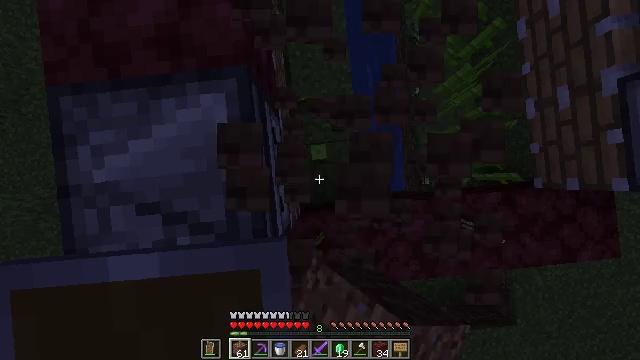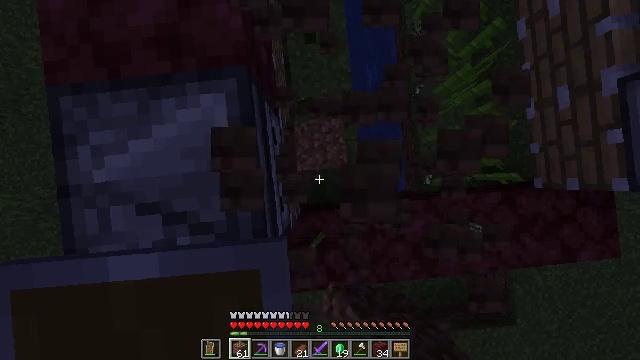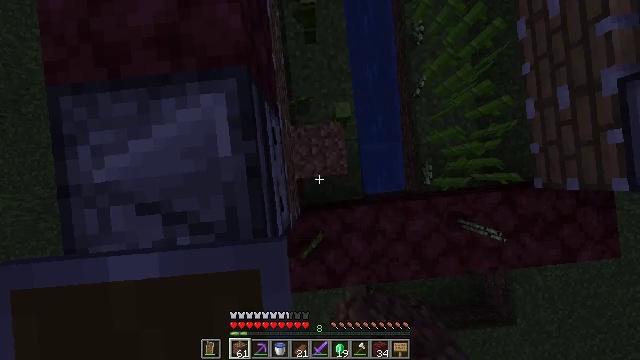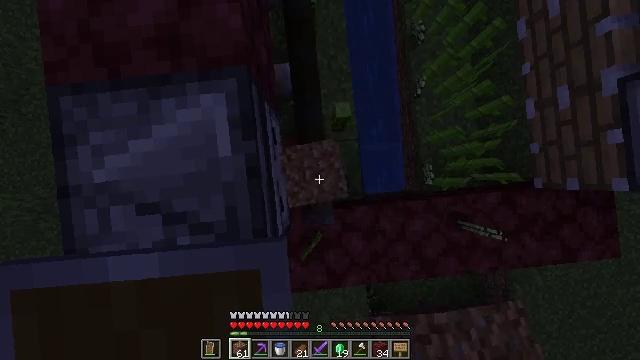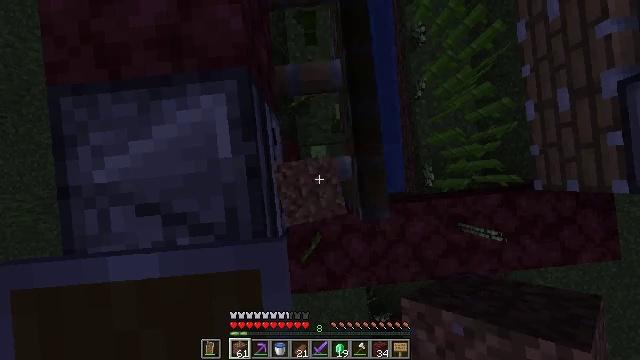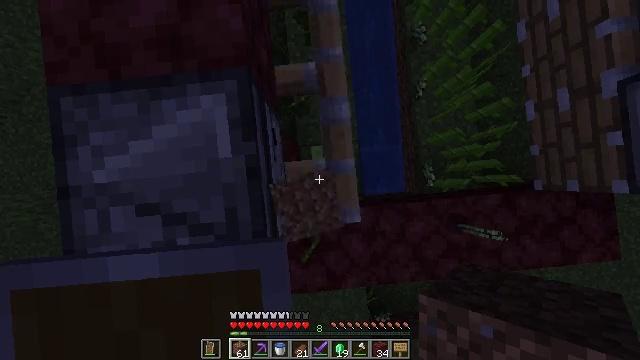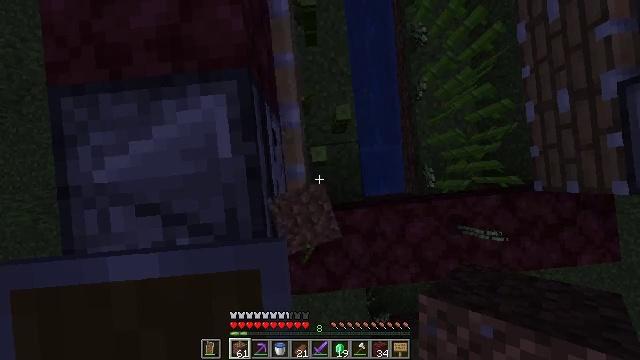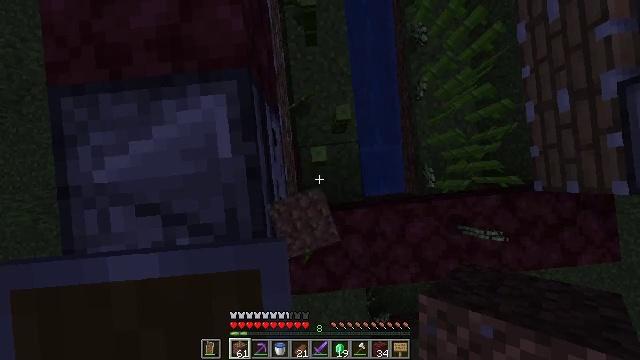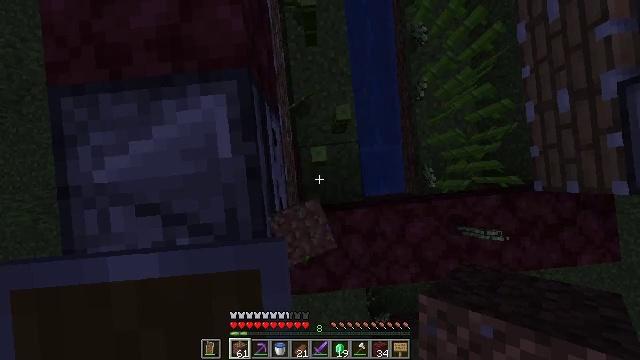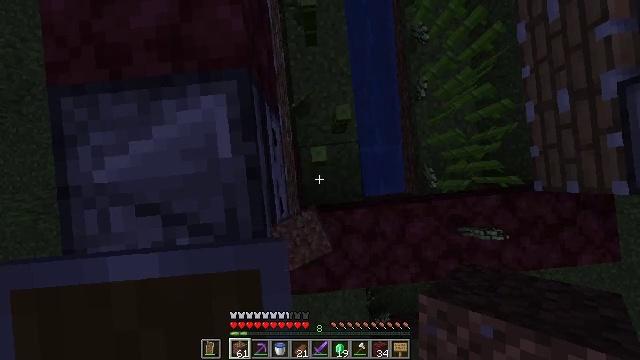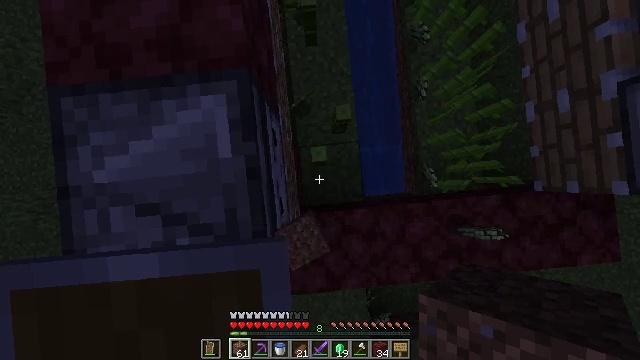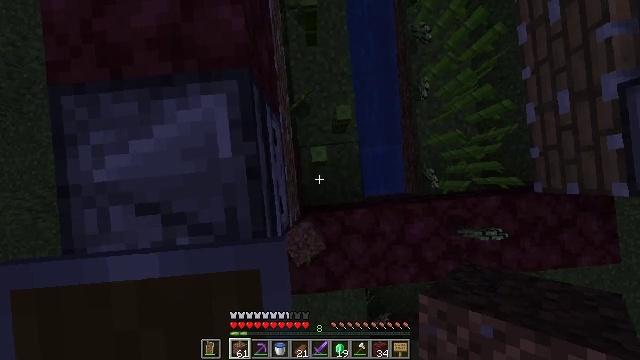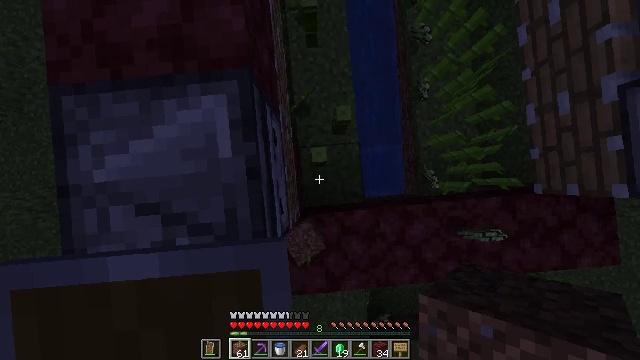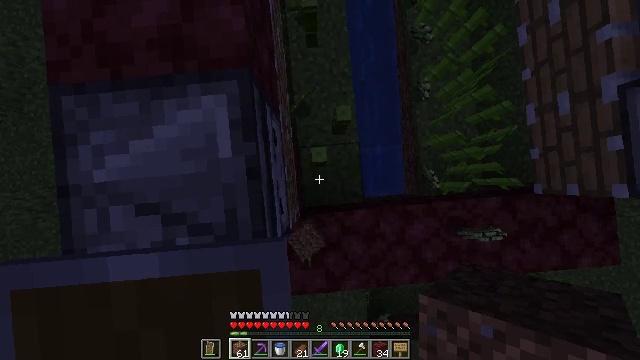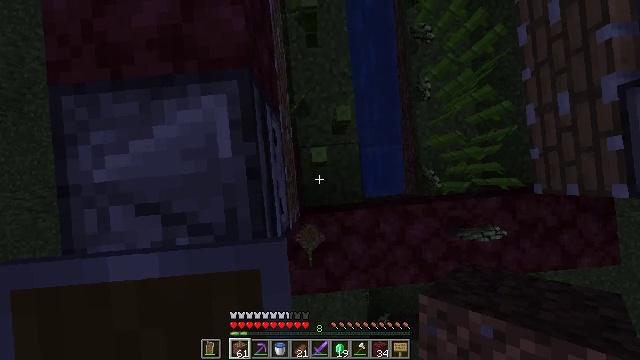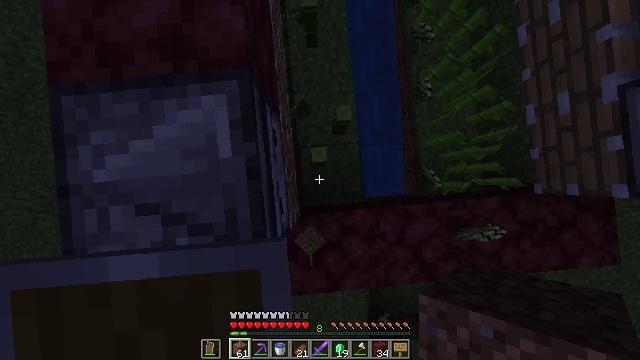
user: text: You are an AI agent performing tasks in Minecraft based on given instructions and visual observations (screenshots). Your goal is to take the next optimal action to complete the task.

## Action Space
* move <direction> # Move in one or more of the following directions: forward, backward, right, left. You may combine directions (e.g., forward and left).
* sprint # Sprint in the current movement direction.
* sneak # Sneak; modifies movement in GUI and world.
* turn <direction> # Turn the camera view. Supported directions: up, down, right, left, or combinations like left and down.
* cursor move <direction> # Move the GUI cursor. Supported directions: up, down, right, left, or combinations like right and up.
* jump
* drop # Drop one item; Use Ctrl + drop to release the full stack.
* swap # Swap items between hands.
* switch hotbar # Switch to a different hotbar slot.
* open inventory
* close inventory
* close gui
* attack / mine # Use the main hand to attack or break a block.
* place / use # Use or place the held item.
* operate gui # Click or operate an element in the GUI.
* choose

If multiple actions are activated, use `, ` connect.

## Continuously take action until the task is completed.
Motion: motion action
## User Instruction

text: Harvest bamboo from the farm.
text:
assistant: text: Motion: sneak
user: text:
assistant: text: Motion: sneak
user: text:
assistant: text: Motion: sneak
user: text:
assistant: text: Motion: sneak
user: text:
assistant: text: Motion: sneak
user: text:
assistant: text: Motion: sneak
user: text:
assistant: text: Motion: sneak
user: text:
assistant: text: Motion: sneak
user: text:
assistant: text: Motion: sneak
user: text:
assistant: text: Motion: sneak
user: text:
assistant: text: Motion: sneak
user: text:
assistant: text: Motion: sneak
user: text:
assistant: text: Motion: sneak
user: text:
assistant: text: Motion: sneak
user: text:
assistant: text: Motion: sneak
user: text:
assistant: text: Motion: sneak
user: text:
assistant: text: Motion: sneak
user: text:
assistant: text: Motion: sneak
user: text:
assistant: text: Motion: sneak
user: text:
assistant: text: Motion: sneak
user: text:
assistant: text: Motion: sneak
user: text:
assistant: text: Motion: sneak
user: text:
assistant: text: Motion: sneak
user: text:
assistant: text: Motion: sneak
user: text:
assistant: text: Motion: sneak, turn up
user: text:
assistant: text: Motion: sneak, turn left and up
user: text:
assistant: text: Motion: sneak, turn left and up
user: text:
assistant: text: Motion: sneak, turn left and up
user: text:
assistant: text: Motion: sneak, turn left and up
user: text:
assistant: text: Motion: sneak, turn left and up